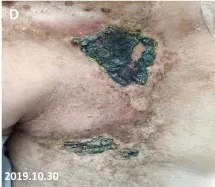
Response of the tumor metastases to treatment. (C-E) The skin lesions shrank quickly.
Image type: medical_photograph (skin_photograph)